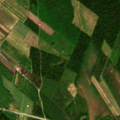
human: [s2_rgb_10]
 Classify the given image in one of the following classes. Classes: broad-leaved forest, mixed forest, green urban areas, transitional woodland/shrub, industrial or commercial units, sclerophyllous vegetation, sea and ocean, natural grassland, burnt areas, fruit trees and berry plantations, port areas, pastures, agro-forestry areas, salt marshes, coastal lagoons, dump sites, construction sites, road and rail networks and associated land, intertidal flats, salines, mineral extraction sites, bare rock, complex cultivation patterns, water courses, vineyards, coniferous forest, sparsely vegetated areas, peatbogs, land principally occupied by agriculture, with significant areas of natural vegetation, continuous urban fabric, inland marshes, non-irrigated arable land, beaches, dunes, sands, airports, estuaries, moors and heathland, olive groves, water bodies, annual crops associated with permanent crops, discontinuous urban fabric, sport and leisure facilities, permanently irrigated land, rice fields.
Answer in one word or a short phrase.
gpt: non-irrigated arable land, coniferous forest, mixed forest